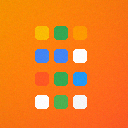
Screen state: on